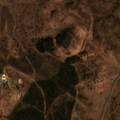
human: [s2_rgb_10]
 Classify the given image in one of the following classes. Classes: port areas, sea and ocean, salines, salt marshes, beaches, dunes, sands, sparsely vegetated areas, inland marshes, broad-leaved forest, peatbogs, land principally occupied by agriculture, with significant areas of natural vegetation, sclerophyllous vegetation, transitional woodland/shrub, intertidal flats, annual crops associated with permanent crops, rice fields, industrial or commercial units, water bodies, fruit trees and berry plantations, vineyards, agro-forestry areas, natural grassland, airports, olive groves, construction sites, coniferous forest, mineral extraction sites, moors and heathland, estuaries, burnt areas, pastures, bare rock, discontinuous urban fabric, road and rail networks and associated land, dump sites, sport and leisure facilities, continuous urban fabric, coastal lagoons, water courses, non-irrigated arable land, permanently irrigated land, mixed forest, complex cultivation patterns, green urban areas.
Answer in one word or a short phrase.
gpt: non-irrigated arable land, agro-forestry areas, broad-leaved forest, transitional woodland/shrub